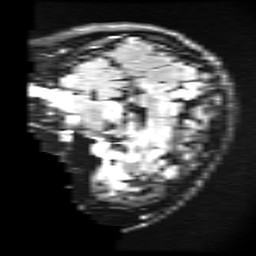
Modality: FLAIR
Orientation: sagittal
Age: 32
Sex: female
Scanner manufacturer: ge
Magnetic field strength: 3 T
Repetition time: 11 s
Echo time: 0.1497 s